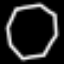
Label: octagon